Breast ultrasound image
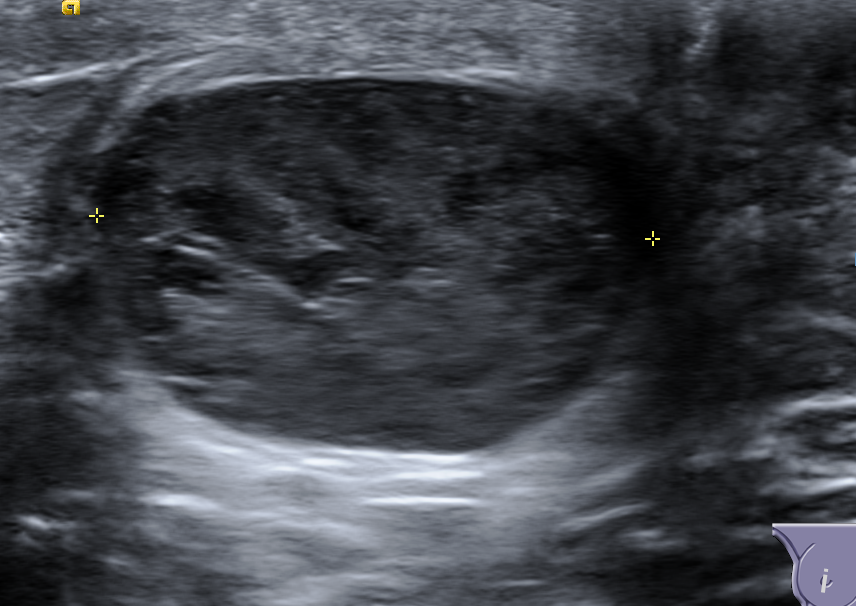
Diagnosis: benign